Question: I'm trying to create an HTML page that can submit the form data to the server in the form of JSON. I consulted the answers to <URL> and am using the following code to do this:
'''
<head>
<title>Test</title>
<script type="text/javascript" src="http://ajax.googleapis.com/ajax/libs/jquery/1.3.2/jquery.min.js"></script>
<script type="text/javascript" src="http://www.json.org/json2.js"></script>
<script type="text/javascript">
$(function() {
var frm = $(document.myform);
var dat = JSON.stringify(frm.serializeArray());
alert("I am about to POST this:
" + dat);
$.ajax({
type: "POST",
data: dat,
success: function(){},
dataType: "json",
contentType : "application/json"
});
});
</script>
</head>
<body onload="javascript:document.myform.submit()">
<form action="http://www.foo.com/" method="post" name="myform">
<input name="firstName" value="harry" />
<input name="lastName" value="tester" />
<input name="toEmail" value="testtest@test.com" />
</form>
'''
However, if I intercept the request using Burp proxy tool, I can see that for some reason, the Content-Type becomes 'application/x-www-form-urlencoded' as soon as the request leaves the browser. Here's a screenshot of the request:

I would like to know why is this happening with the request? Why is the browser changing the Content-Type in the request? Is there a better way to do this?
PS: I've tried this without jQuery (using XHR as explained <URL>.
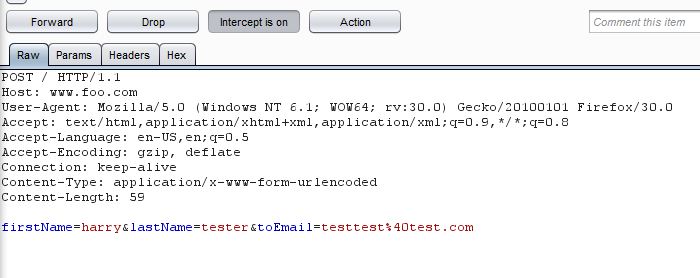
Answer: Your jQuery '$.ajax' request has no URL specified, so it is just hitting your own website and doing nothing. Meanwhile the 'onload="javascript:document.myform.submit()"' property in your HTML is using the browser's regular form submission, which is in fact 'application/x-www-form-urlencoded'.
What you probably want to do is get rid of that statement and use jQuery's '.submit' to handle the form submission. You also want to specify the URL in the jQuery AJAX request.
Try something like this:
'''
<head>
<title>Test</title>
<script type="text/javascript" src="http://ajax.googleapis.com/ajax/libs/jquery/1.3.2/jquery.min.js"></script>
<script type="text/javascript" src="http://www.json.org/json2.js"></script>
<script type="text/javascript">
$('#myform').submit(function() {
var frm = $(this);
var dat = JSON.stringify(frm.serializeArray());
alert("I am about to POST this:
" + dat);
$.ajax({
type: "POST",
url: "http://www.foo.com/",
data: dat,
success: function(){},
dataType: "json",
contentType : "application/json"
});
});
</script>
</head>
<body>
<form id="myform">
<input name="firstName" value="harry" />
<input name="lastName" value="tester" />
<input name="toEmail" value="testtest@test.com" />
</form>
</body>
'''